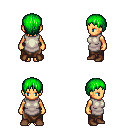
a pixel art fantasy rpg character, female body template, human, tanned skin, white tunic, robe skirt, green plain hairstyle, brown shoes, four views (front, back, left, right), 2x2 character sprite sheet, small pixel art, hard edges, no anti-aliasing